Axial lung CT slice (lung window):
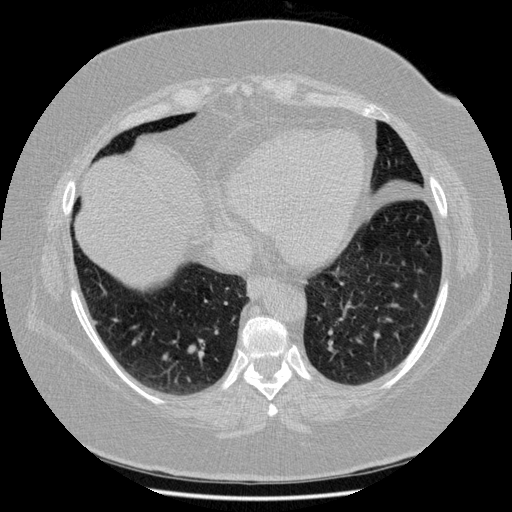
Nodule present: yes
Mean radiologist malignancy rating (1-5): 3